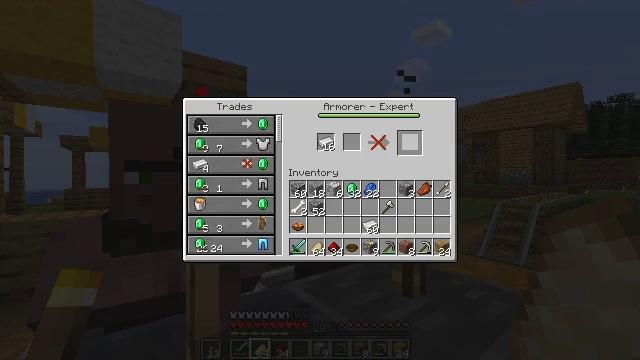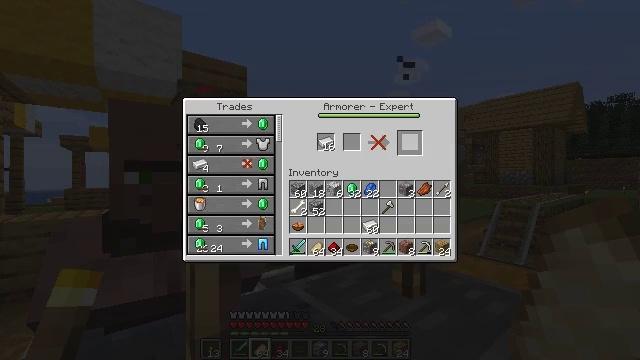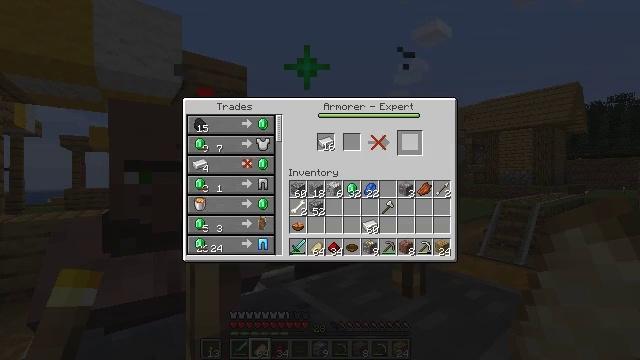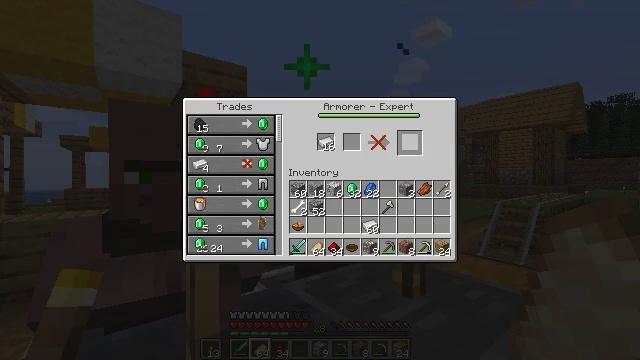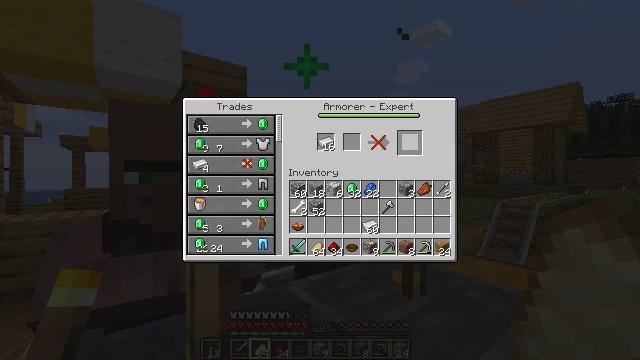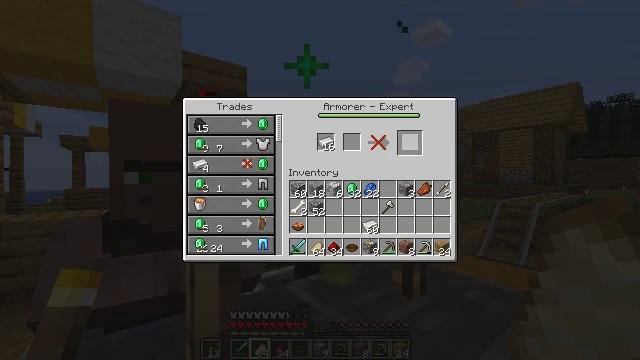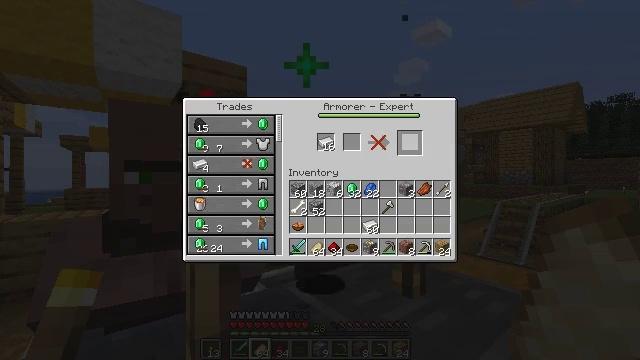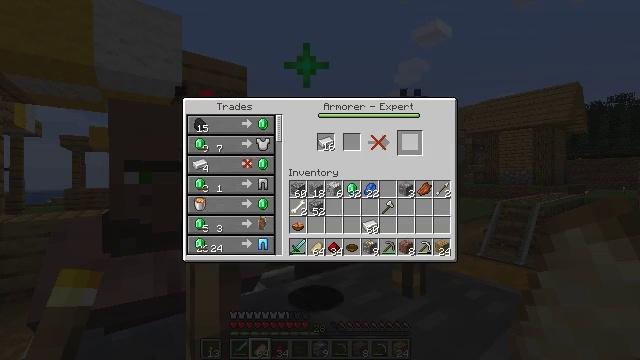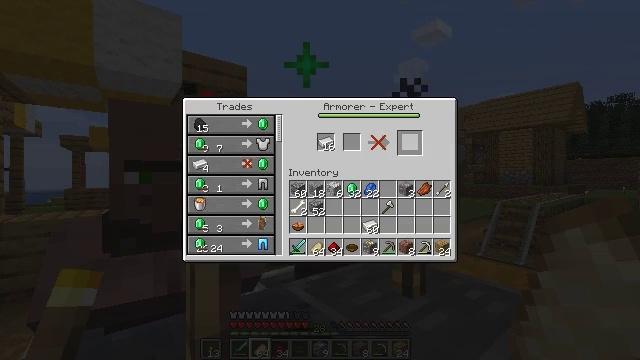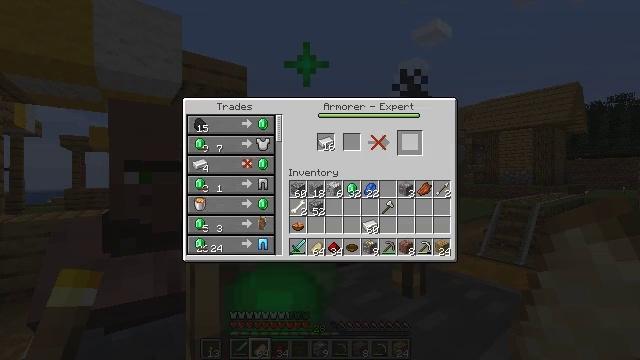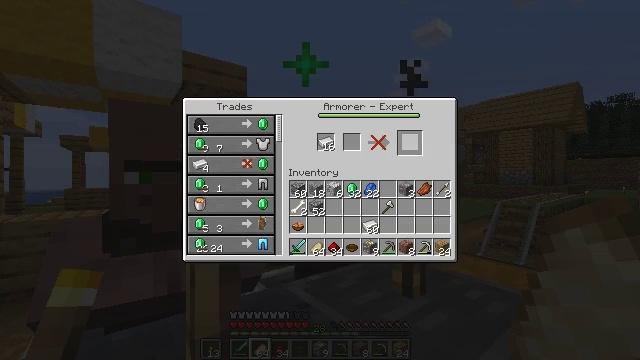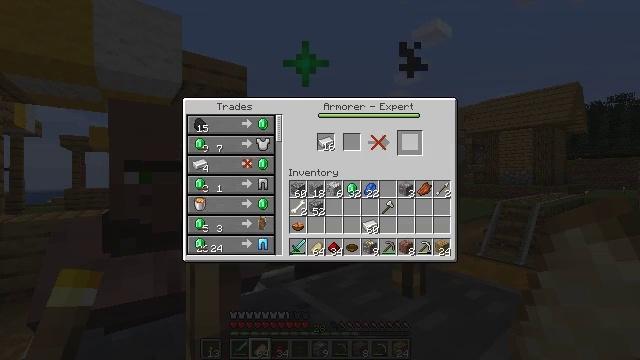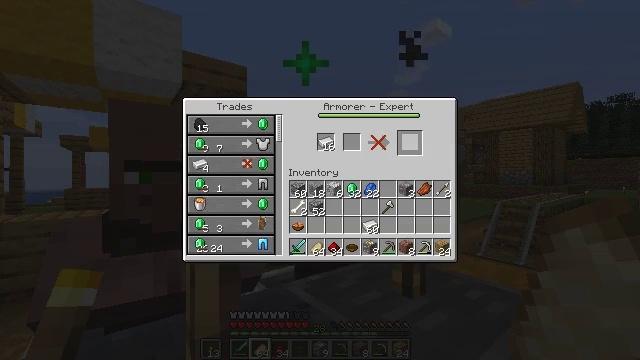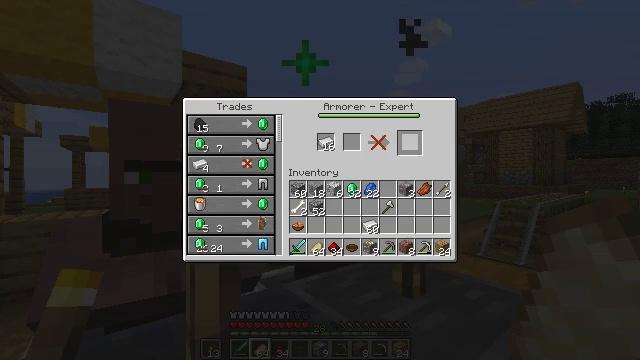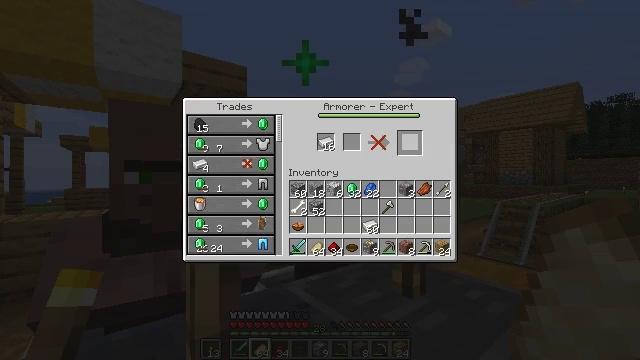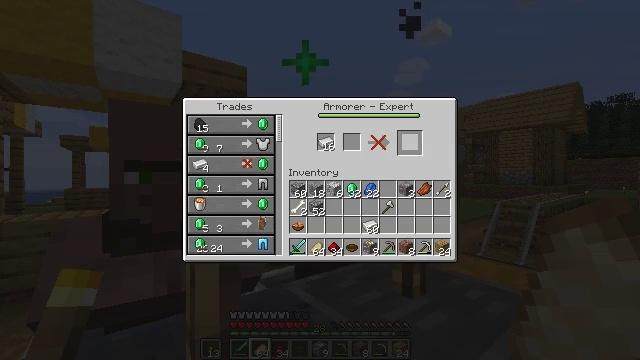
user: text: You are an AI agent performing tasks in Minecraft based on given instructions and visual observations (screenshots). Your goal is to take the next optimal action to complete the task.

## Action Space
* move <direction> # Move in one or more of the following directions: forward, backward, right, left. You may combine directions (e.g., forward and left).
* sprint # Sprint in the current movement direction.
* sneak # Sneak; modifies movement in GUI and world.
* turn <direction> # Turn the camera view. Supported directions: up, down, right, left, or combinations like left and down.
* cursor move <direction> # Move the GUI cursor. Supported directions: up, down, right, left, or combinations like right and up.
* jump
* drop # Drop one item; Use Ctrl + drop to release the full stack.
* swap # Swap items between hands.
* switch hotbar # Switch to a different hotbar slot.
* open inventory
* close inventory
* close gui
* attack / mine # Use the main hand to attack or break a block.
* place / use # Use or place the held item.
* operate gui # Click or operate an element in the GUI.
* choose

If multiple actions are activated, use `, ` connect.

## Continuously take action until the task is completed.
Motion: motion action
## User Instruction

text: Assemble a diamond axe at the crafting table.
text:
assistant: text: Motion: sneak, open gui
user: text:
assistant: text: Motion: sneak
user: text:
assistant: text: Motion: sneak
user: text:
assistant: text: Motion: sneak
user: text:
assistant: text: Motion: sneak
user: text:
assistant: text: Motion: sneak
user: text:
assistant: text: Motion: sneak
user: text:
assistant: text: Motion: sneak
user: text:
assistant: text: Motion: sneak
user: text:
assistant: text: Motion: sneak
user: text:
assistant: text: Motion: no_op
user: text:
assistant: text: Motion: no_op
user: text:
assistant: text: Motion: no_op
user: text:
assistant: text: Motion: no_op
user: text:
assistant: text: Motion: no_op
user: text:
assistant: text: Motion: no_op
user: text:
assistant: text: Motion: no_op
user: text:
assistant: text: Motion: close gui
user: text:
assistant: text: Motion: no_op
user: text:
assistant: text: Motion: turn left and down
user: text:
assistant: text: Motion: turn left and down
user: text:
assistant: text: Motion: turn left and down
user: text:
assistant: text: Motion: turn left and down
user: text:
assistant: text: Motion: turn left and down
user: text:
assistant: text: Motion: turn left and down
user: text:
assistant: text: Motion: turn left
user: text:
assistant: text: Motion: turn left
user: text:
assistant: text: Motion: turn left and down
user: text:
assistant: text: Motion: no_op
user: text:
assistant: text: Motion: no_op